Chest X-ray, PA view. Patient: 63 years old, sex M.
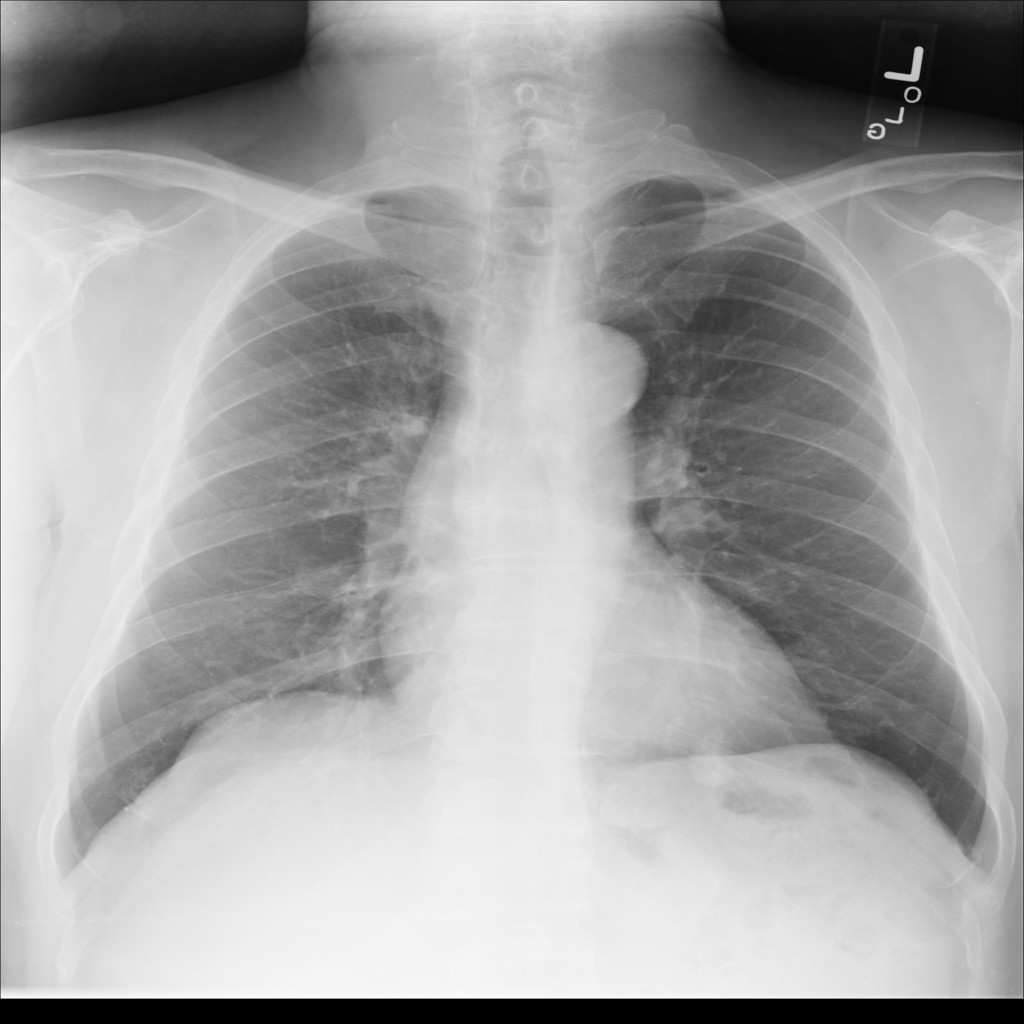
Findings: Mass